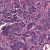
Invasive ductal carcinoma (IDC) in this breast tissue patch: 1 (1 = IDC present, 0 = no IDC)